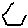
Label: hexagon